Question: I'm trying to apply the flow layout to a JTabbedPane so that I can set the hgap(0) and vgap(0). The default layout for the JTabbedPane leaves gaps all around.
The following code throws when I try to set the layout:
'''
import java.awt.BorderLayout;
import java.awt.FlowLayout;
import java.lang.reflect.InvocationTargetException;
import javax.swing.*;
public class Main {
public static void main(String[] args) {
try {
SwingUtilities.invokeAndWait(new Runnable() {
@Override public void run() {
JFrame F = new JFrame("Testing");
F.setDefaultCloseOperation(JFrame.EXIT_ON_CLOSE);
JTabbedPane Pane = new JTabbedPane();
Pane.setLayout(new FlowLayout(0, 0, FlowLayout.CENTER));
F.setLayout(new BorderLayout());
F.add(Pane, BorderLayout.CENTER);
Pane.addTab("Hello", new JPanel());
F.pack();
F.setVisible(true);
}
});
} catch (InvocationTargetException | InterruptedException e) {
e.printStackTrace();
}
}
}
'''
What I see without the flow layout:

I want to remove the turquoise looking border thing around the Black JPanel. I don't want to remove the tab. I just want to remove the space between the tab and the component. I want to remove the space around the component that looks blue-ish in the above picture.
Why does it throw an exception that says ArrayIndexOutOfBounds:
'''
Exception in thread "AWT-EventQueue-0" java.lang.ArrayIndexOutOfBoundsException: 0
at javax.swing.plaf.basic.BasicTabbedPaneUI.paintTabArea(Unknown Source)
at javax.swing.plaf.basic.BasicTabbedPaneUI.paint(Unknown Source)
at javax.swing.plaf.metal.MetalTabbedPaneUI.paint(Unknown Source)
at javax.swing.plaf.metal.MetalTabbedPaneUI.update(Unknown Source)
at javax.swing.JComponent.paintComponent(Unknown Source)
at javax.swing.JComponent.paint(Unknown Source)
at javax.swing.JComponent.paintChildren(Unknown Source)
at javax.swing.JComponent.paint(Unknown Source)
at javax.swing.JComponent.paintChildren(Unknown Source)
at javax.swing.JComponent.paint(Unknown Source)
at javax.swing.JLayeredPane.paint(Unknown Source)
at javax.swing.JComponent.paintChildren(Unknown Source)
at javax.swing.JComponent.paintToOffscreen(Unknown Source)
at javax.swing.RepaintManager$PaintManager.paintDoubleBuffered(Unknown Source)
at javax.swing.RepaintManager$PaintManager.paint(Unknown Source)
at javax.swing.RepaintManager.paint(Unknown Source)
at javax.swing.JComponent.paint(Unknown Source)
at java.awt.GraphicsCallback$PaintCallback.run(Unknown Source)
at sun.awt.SunGraphicsCallback.runOneComponent(Unknown Source)
at sun.awt.SunGraphicsCallback.runComponents(Unknown Source)
at java.awt.Container.paint(Unknown Source)
at java.awt.Window.paint(Unknown Source)
at javax.swing.RepaintManager$3.run(Unknown Source)
at javax.swing.RepaintManager$3.run(Unknown Source)
at java.security.AccessController.doPrivileged(Native Method)
at java.security.ProtectionDomain$1.doIntersectionPrivilege(Unknown Source)
at javax.swing.RepaintManager.paintDirtyRegions(Unknown Source)
at javax.swing.RepaintManager.paintDirtyRegions(Unknown Source)
at javax.swing.RepaintManager.prePaintDirtyRegions(Unknown Source)
at javax.swing.RepaintManager.access$1000(Unknown Source)
at javax.swing.RepaintManager$ProcessingRunnable.run(Unknown Source)
at java.awt.event.InvocationEvent.dispatch(Unknown Source)
at java.awt.EventQueue.dispatchEventImpl(Unknown Source)
at java.awt.EventQueue.access$200(Unknown Source)
at java.awt.EventQueue$3.run(Unknown Source)
at java.awt.EventQueue$3.run(Unknown Source)
at java.security.AccessController.doPrivileged(Native Method)
at java.security.ProtectionDomain$1.doIntersectionPrivilege(Unknown Source)
at java.awt.EventQueue.dispatchEvent(Unknown Source)
at java.awt.EventDispatchThread.pumpOneEventForFilters(Unknown Source)
at java.awt.EventDispatchThread.pumpEventsForFilter(Unknown Source)
at java.awt.EventDispatchThread.pumpEventsForHierarchy(Unknown Source)
at java.awt.EventDispatchThread.pumpEvents(Unknown Source)
at java.awt.EventDispatchThread.pumpEvents(Unknown Source)
at java.awt.EventDispatchThread.run(Unknown Source)
'''
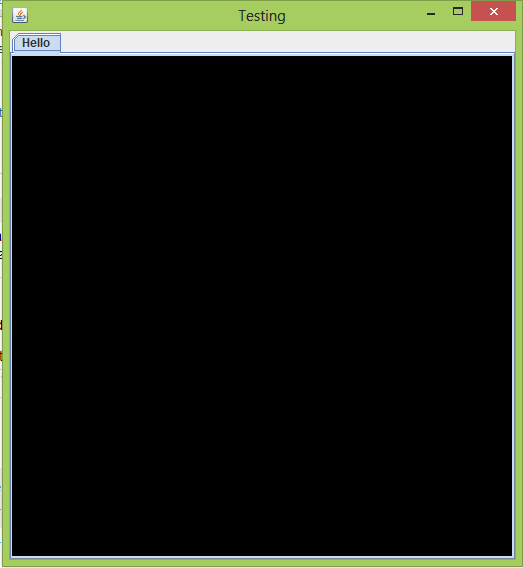
Answer: I don't think that you can mess with the layout of a JTabbedPane. It just doesn't make sense to even consider this. It likely has its own specialty layout.
---
Edit 1
And in fact it certainly does: TabbedPaneLayout
Solution: don't mess with the layout of a JTabbedPane, and certainly don't swap it for another layout that won't function with a JTabbedPane.
---
Edit 2
you state:
> How can I remove the gaps around it then? I leaves these gaps all around the component :S I tried other layouts as well.. yeah they throw too.
It would likely be best to change the layouts of the components being held by the JTabbedPane to allow them to re-size and fill in gaps, but so that we can fully understand what problems you may be having, please show images of just what you're seeing and what you're trying to show.
---
Edit 3
You state:
> want to remove the turquoise looking border thing around the Black JPanel. I don't want to remove the tab. I just want to remove the space between the tab and the component. I want to remove the space around the component that looks blue-ish in the above picture.
That is probably a Look & Feel issue and not a layout issue. As for the direct answer to your original question, the answer is: don't mess with the JTabbedPane layout, period. As for your problem you're trying to solve, consider using a different L&F, or if that doesn't work, writing your own ui delegate for the JTabbedPane. I've never done this sort of thing myself though.